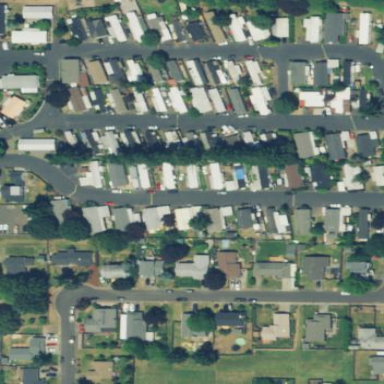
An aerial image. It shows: Residential area designated as trailer park.